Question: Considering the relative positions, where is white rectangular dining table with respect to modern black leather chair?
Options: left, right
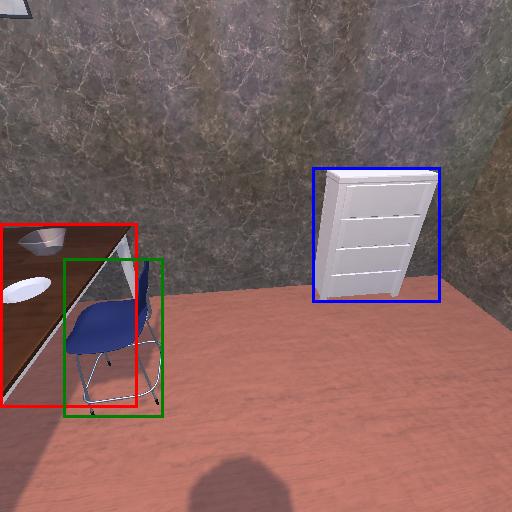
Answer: left